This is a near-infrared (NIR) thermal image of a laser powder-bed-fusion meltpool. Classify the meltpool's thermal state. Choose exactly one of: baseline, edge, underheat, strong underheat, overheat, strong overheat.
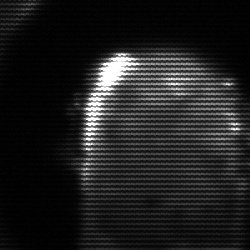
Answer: baseline